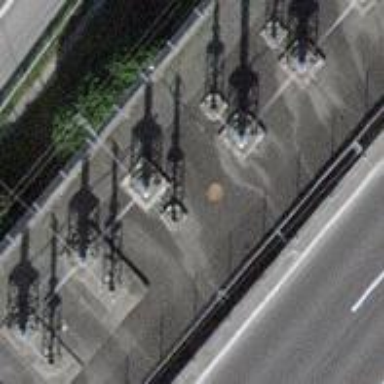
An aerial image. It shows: Substation at the transition level.